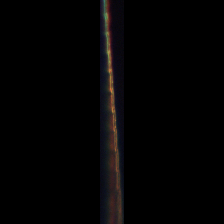
Taxon: Psuedo-nitzschia
Group: Diatoms